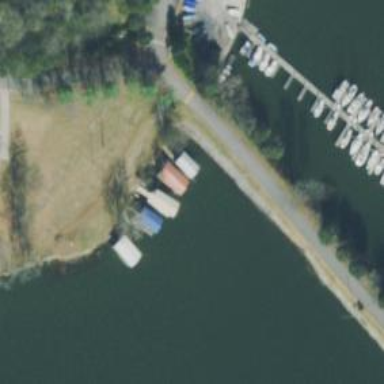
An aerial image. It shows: Dock by the waterway.